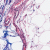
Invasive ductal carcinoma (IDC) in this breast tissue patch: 0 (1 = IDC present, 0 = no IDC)